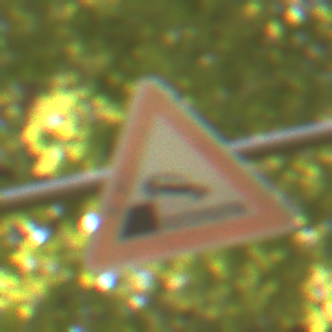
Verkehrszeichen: Ufer
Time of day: Midday
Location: Outdoor (Nature)
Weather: PartlyCloudy
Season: NotSpecified
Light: Natural